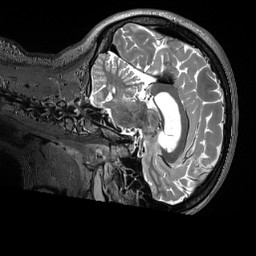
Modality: T2w
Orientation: sagittal
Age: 36
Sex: female
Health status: ill
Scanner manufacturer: siemens
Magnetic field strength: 3 T
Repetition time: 3.2 s
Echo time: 0.563 s